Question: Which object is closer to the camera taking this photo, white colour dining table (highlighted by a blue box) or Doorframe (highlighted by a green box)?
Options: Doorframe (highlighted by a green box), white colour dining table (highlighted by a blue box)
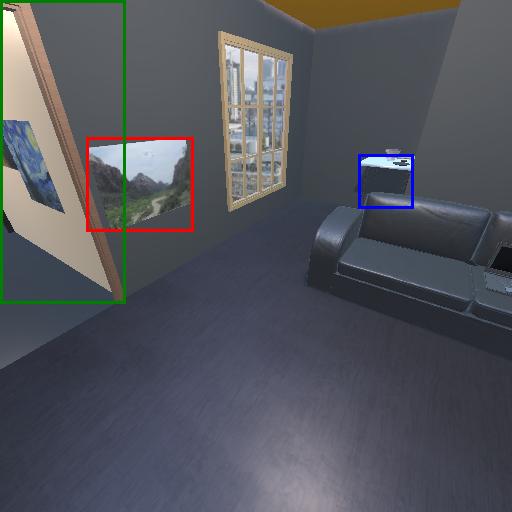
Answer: Doorframe (highlighted by a green box)